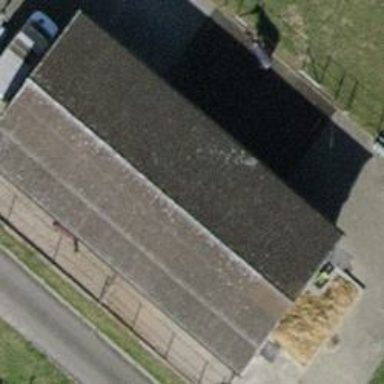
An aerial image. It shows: Farm auxiliary building with gabled roof.